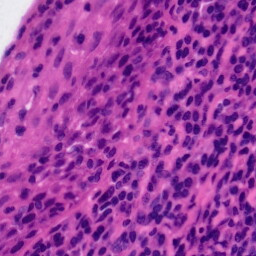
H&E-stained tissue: Tonsil